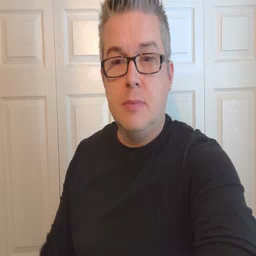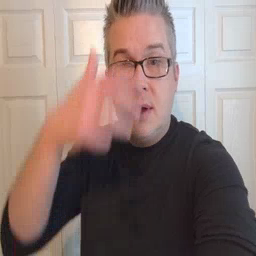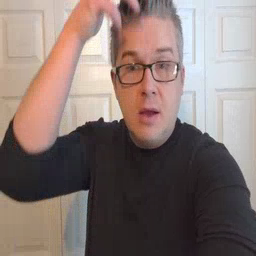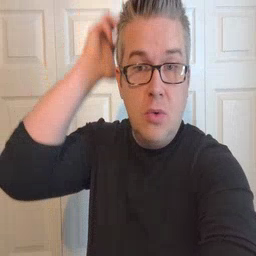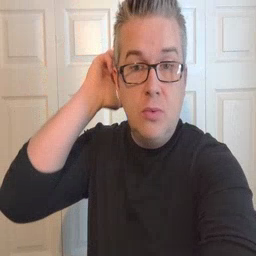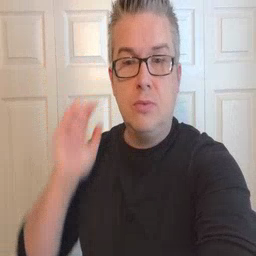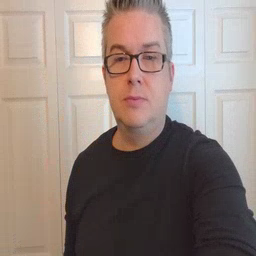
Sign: lion